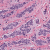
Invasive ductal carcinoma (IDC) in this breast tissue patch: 1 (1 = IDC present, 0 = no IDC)